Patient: sex M, age 77
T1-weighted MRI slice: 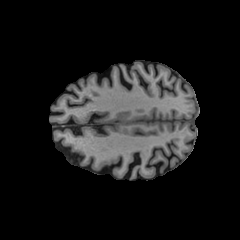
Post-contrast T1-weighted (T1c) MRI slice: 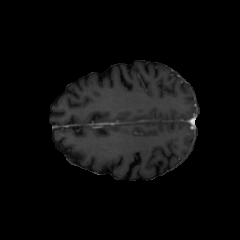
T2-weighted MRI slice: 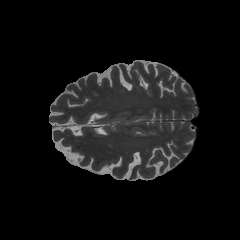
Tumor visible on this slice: no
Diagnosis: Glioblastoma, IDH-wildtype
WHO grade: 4